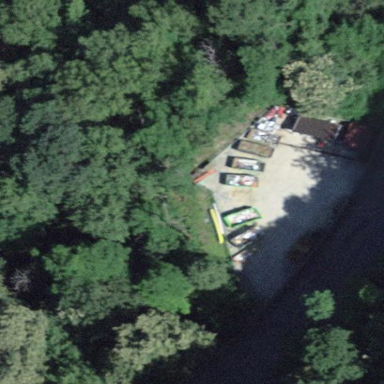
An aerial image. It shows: Recycling center.